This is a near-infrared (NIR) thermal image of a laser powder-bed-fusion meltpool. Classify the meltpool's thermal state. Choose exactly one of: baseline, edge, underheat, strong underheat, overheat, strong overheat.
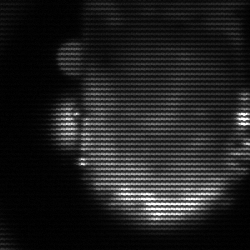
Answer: baseline